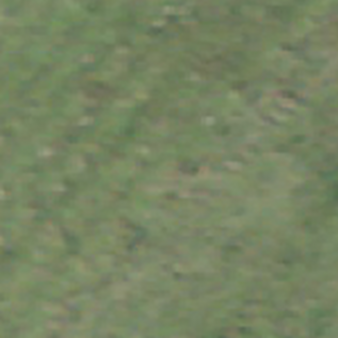
Label: other